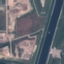
Land use / land cover: River